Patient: sex M, age 48
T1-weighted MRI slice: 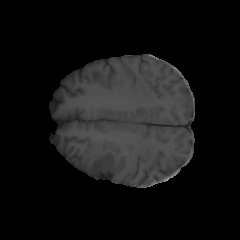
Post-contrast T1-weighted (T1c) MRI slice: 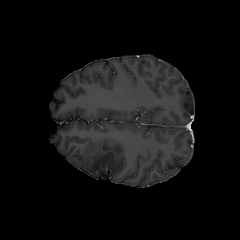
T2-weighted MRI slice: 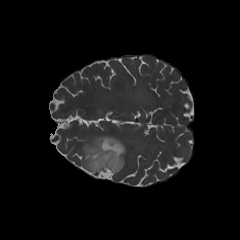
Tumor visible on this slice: yes
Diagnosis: Astrocytoma, IDH-mutant
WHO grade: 3